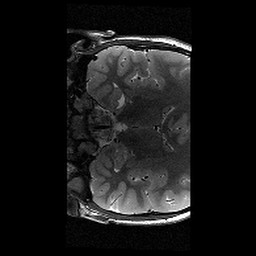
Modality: T2w
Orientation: coronal
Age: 11
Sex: female
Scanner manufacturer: siemens
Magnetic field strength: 3 T
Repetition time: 9.23 s
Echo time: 0.067 s